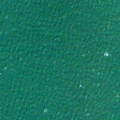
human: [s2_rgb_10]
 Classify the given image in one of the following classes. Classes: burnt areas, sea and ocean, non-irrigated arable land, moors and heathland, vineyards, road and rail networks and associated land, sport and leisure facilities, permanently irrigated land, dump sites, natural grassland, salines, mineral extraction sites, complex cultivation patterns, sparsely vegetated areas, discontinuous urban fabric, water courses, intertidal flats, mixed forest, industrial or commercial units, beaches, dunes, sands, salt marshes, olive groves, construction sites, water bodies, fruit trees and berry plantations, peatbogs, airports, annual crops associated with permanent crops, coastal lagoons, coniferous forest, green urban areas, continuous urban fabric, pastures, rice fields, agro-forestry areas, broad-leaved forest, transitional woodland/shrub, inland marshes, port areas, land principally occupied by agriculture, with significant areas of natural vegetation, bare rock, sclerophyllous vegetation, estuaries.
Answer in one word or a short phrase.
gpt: sea and ocean